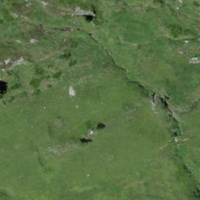
EUNIS habitat code: 26
Species observed at this site:
Arianta arbustorum
Zootoca vivipara
Caltha palustris